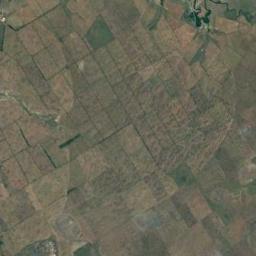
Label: rectangular_farmland